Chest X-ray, PA view. Patient: 68 years old, sex M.
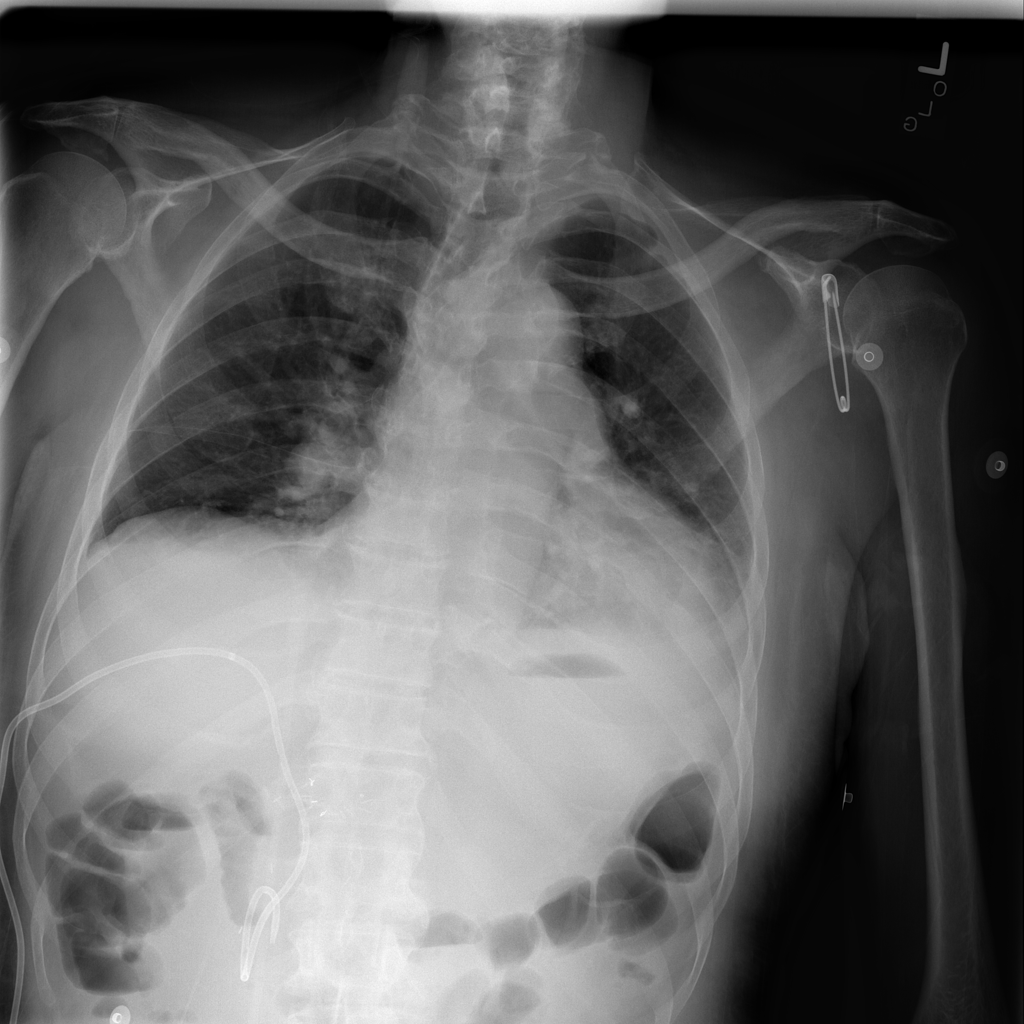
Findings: Effusion